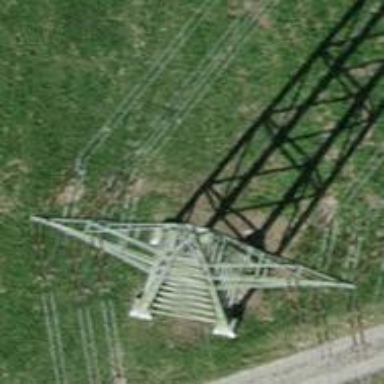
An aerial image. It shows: Power tower.